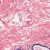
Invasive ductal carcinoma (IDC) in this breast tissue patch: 0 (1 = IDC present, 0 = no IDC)